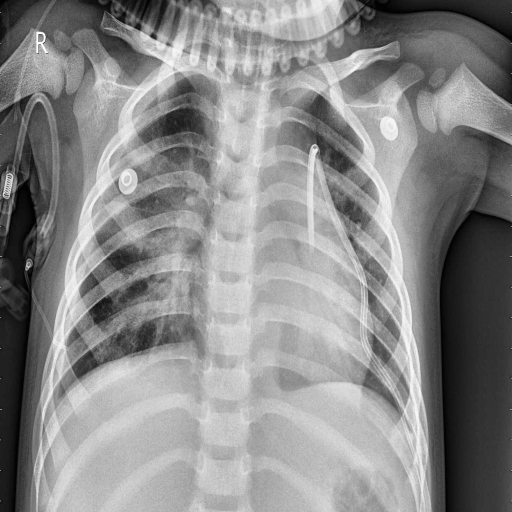
Finding: PNEUMONIA